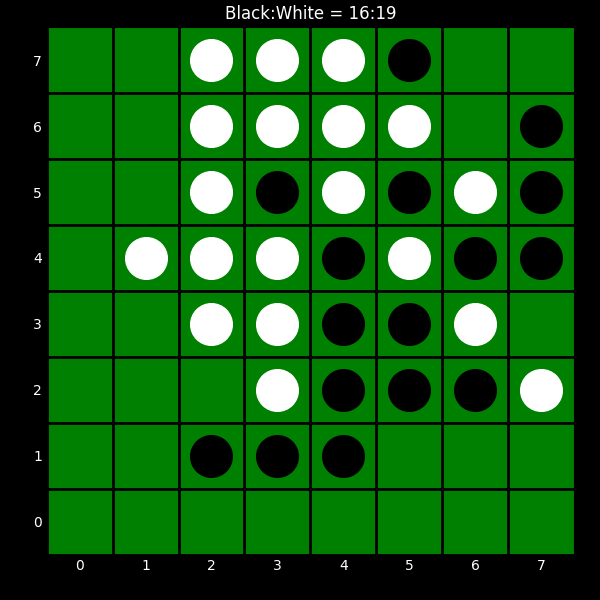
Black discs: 16
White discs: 19